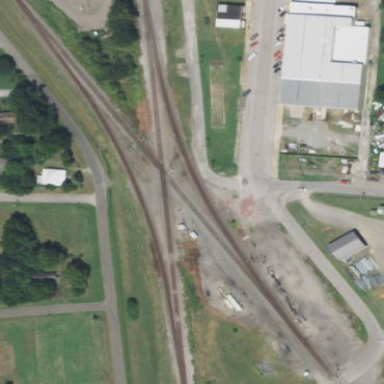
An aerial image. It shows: Railway junction area used for railway purposes.